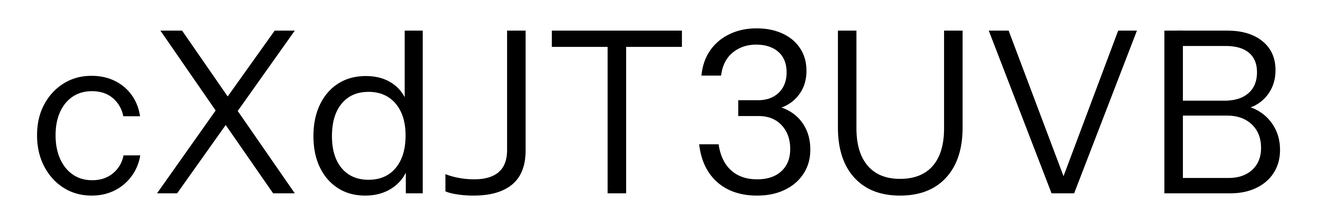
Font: InstrumentSans_Regular